Question:
so, I've written programs using ifstream in the past, successfully. yet this time, I can't seem to correct this "cannot read characters from string" error shown in the image. I basically declare ifstream inputFileStream in the class header, then try stating inputFileStream("text.txt"); and I already have that given error in the debugger.
More specifically, I construct an instance of the given class in the main method, and call (from the main method,) the public method which contains the statement inputFileStream("text.txt");.
I've made sure that the given text file is actually in the same folder as the project. Anybody familiar with this error?
I looked up the cccccccc error code and it has to do with an uninitialized stack something, but why would that be relevant to this?
The closest post to this was here, but im still trying to decipher the problem <URL>
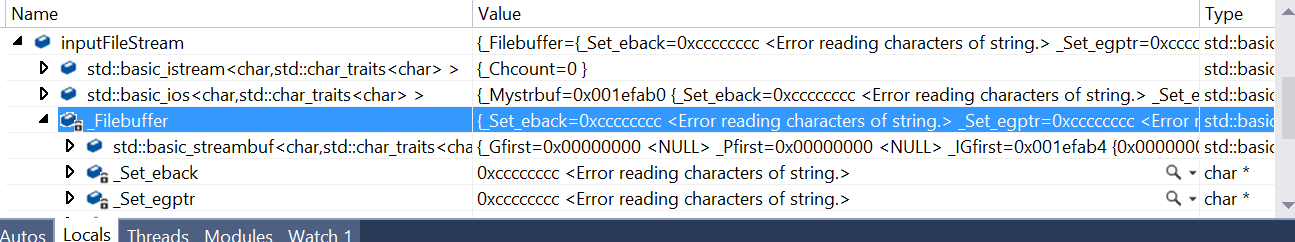
Answer: so, I got it working. I'm using visual studio 2013. all I had to do was copy the code into a new project, and compile it there. no idea why this worked as such